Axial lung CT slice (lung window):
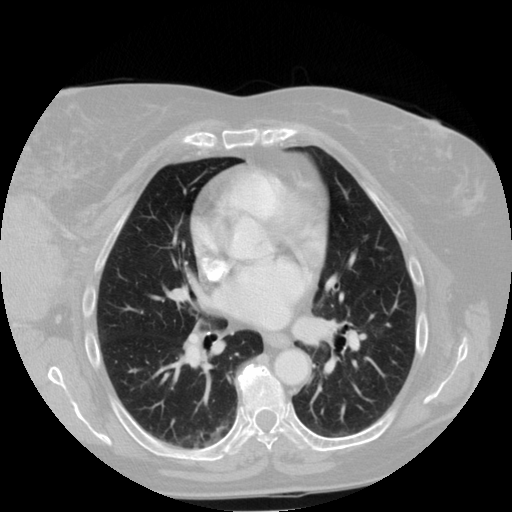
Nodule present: no